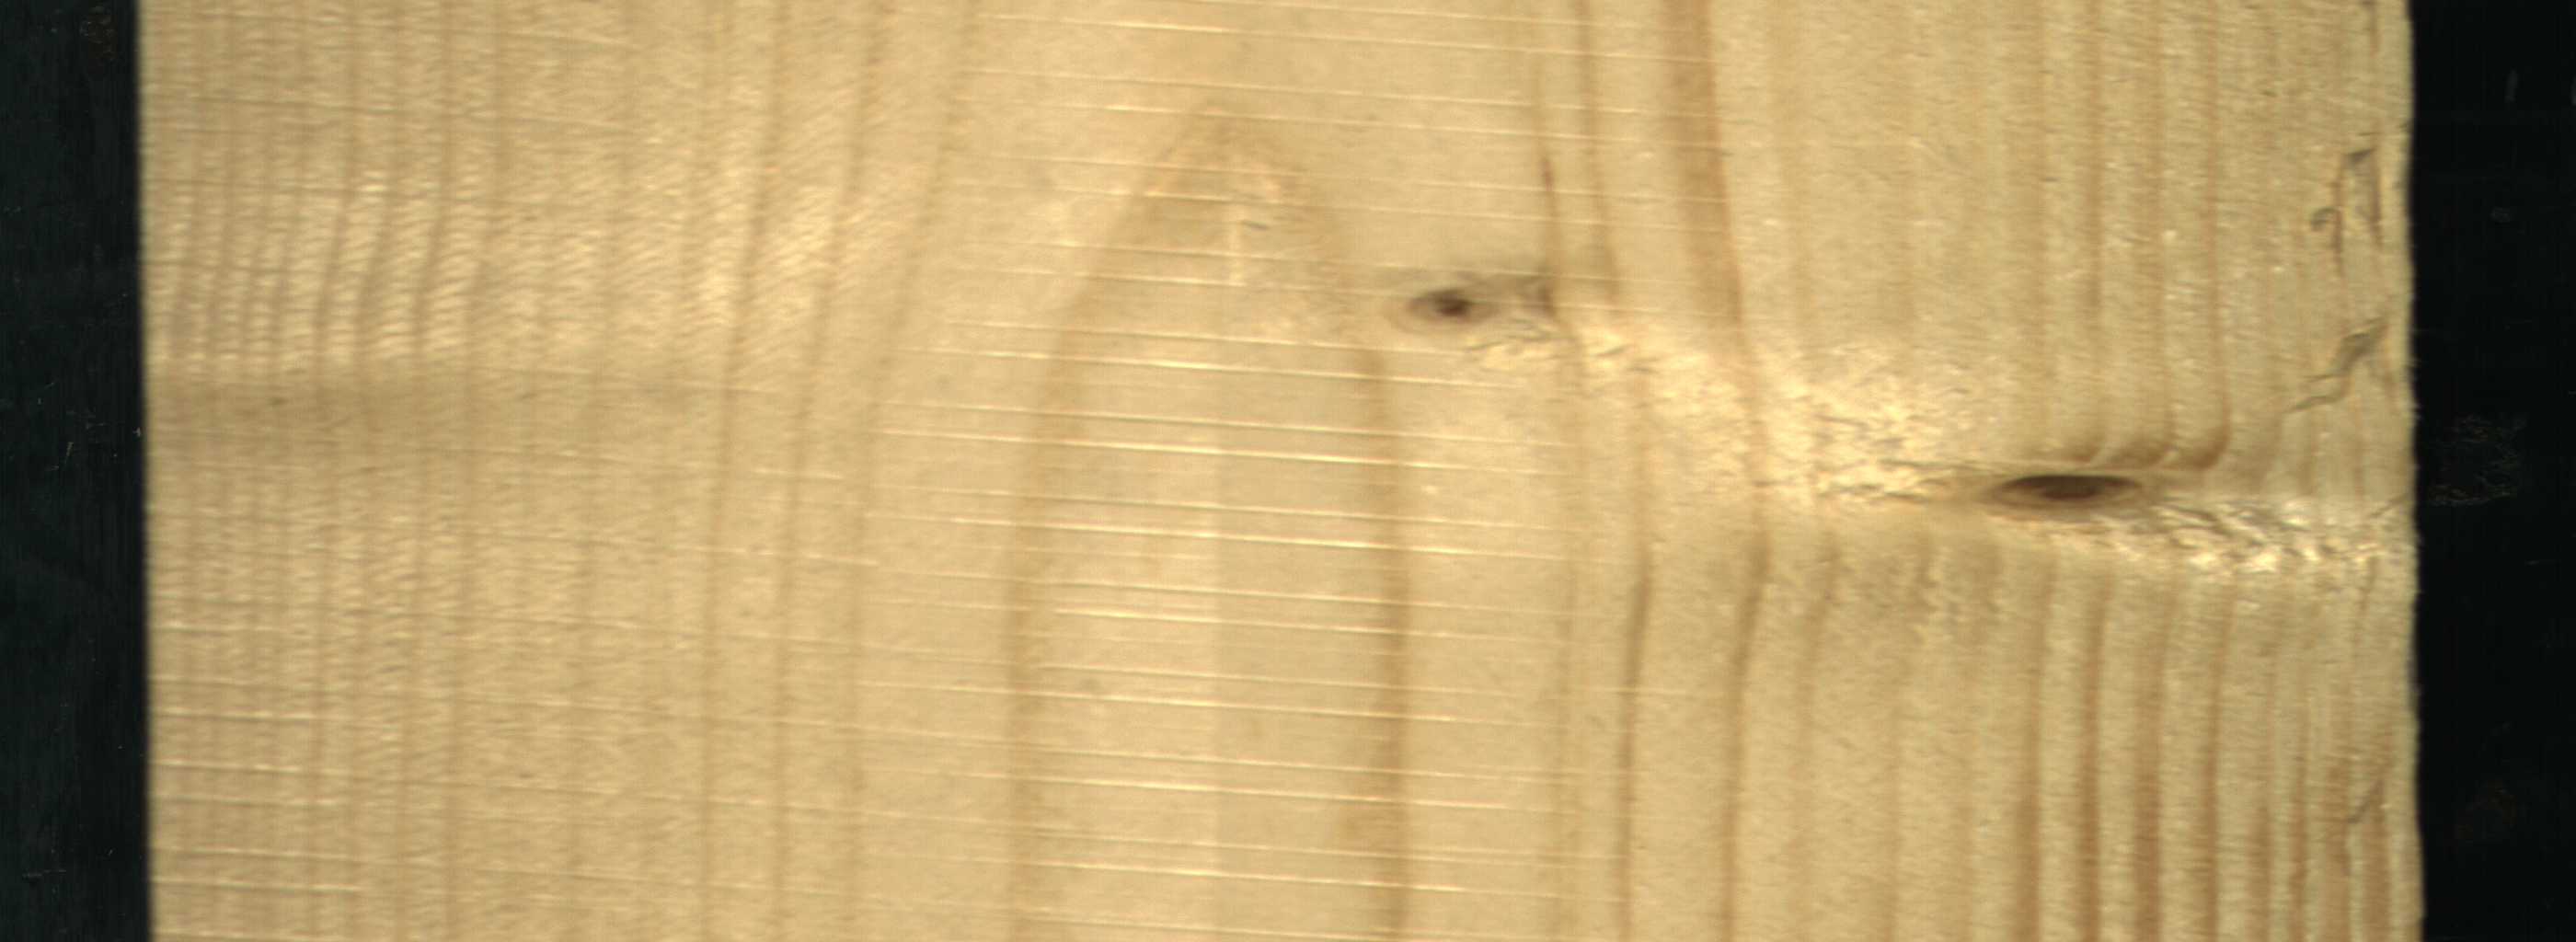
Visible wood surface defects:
Live_Knot
Live_Knot